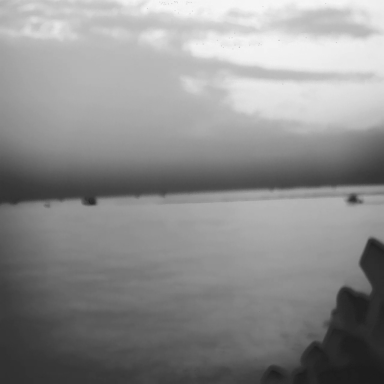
There are five objects shown in the infrared image, including four bulk_carriers, and a canoe.